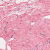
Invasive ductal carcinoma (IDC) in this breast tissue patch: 0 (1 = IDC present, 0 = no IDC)